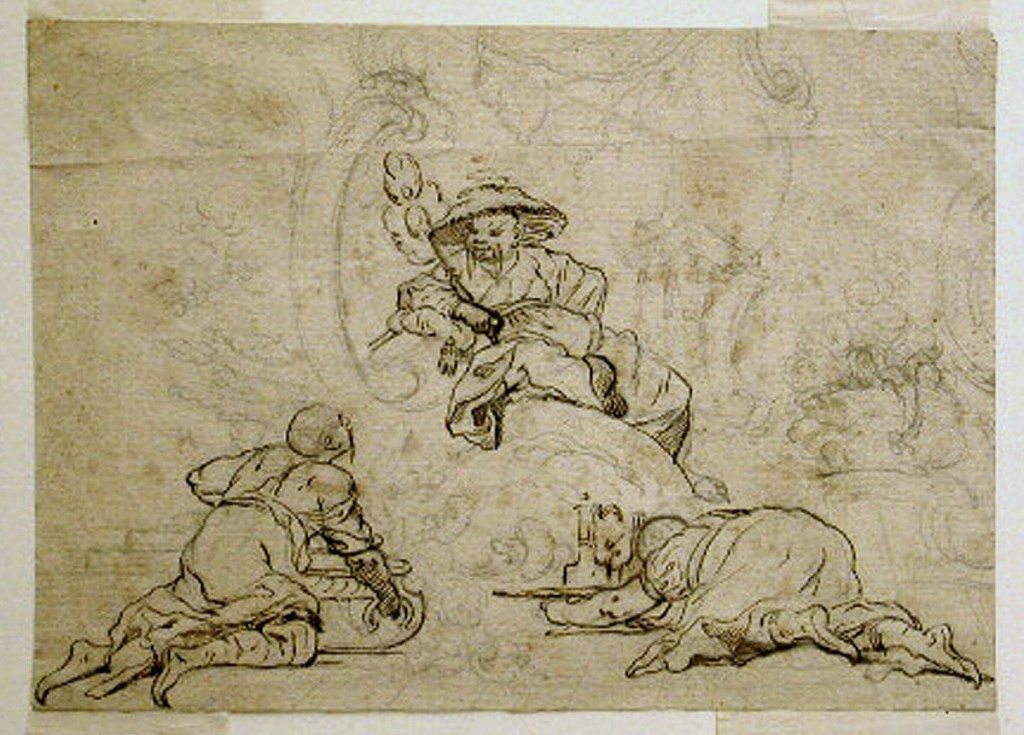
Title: Designs for Chinoiserie Ornament
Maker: François Boucher, French, 1703–1770
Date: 1730–60
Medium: Black chalk, pen and brown ink on paper
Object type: Drawing
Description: The ornamental part is sketched, the figures are completed. Two kneeling servants offer drinks to a seated man.

Reverse: Slight sketches of ornamental details.